Question: I ned to create a custom pop in which i can show any layout containing buttons, textviews, edittexts and any other control but the view has to appear like dropdown/popup. An example of view I want to create is shown in the image below. I know about popup menus, spinners, lists ets but I don't think that these things will help me to create the view shown in the Image
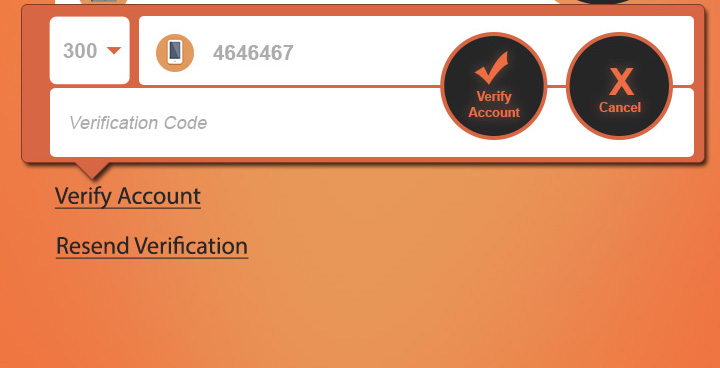
Answer: You can use Custom Dialogs, with a background image like in the provided image.
'''
Dialog dialog = new Dialog(context);
dialog.setContentView(R.layout.custom);
'''
You can get more from <URL> link